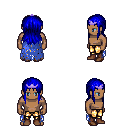
a pixel art fantasy rpg character, male body template, human, dark skin, blue tattered cape, gold greaves, blue unkempt hairstyle, purple tiara, brown shoes, four views (front, back, left, right), 2x2 character sprite sheet, small pixel art, hard edges, no anti-aliasing